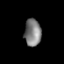
Tissue: prostate
Cell type: T cells
Senescence score: 0.2748
Nuclear area (px): 444
Mean DAPI intensity: 125.619